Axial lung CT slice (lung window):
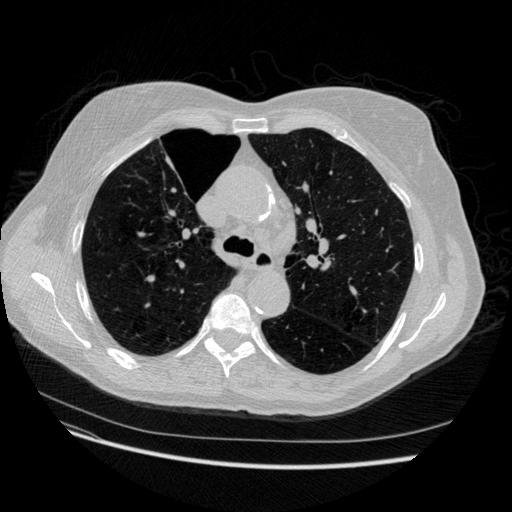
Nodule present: no